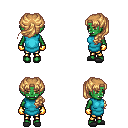
a pixel art fantasy rpg character, female body template, orc, green skin, teal tunic, gold greaves, light blonde princess hairstyle, gold gloves, gray slippers, four views (front, back, left, right), 2x2 character sprite sheet, small pixel art, hard edges, no anti-aliasing